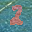
Label: 2